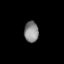
Tissue: lung
Cell type: Smooth muscle cells
Senescence score: 0.7029
Nuclear area (px): 292
Mean DAPI intensity: 136.921